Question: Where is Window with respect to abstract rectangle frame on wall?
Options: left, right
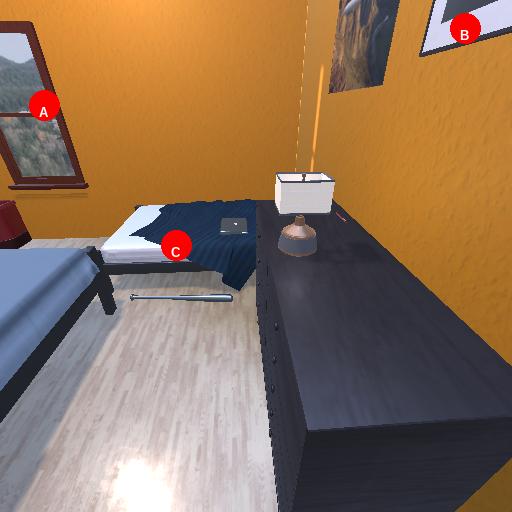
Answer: left